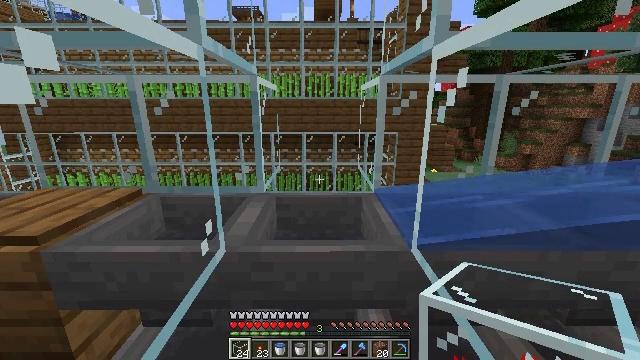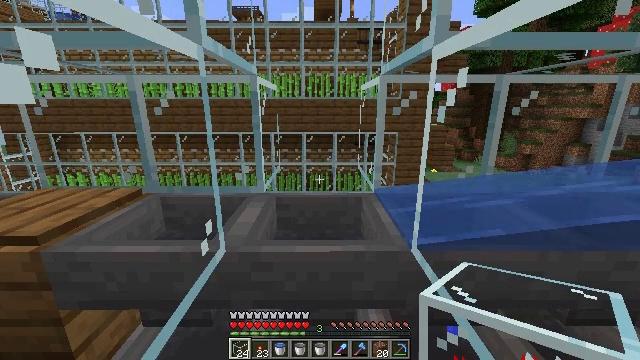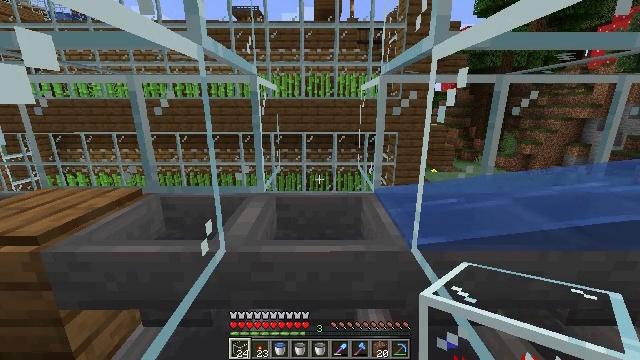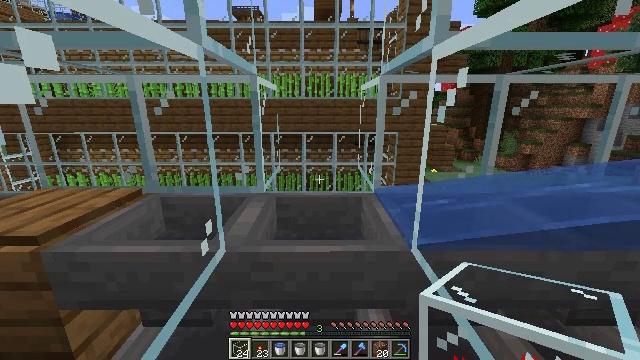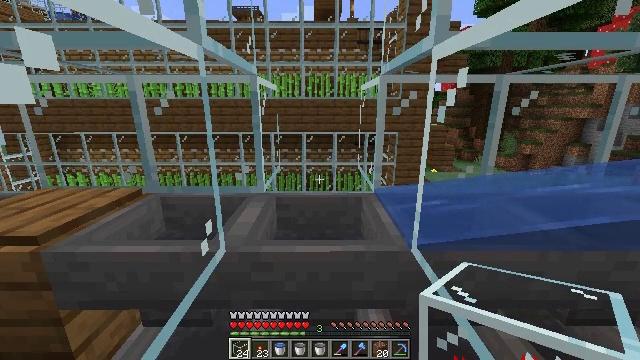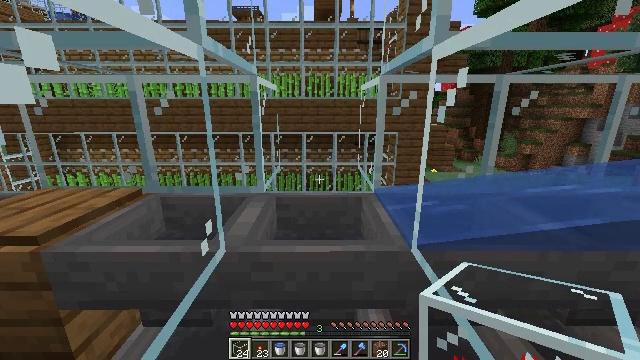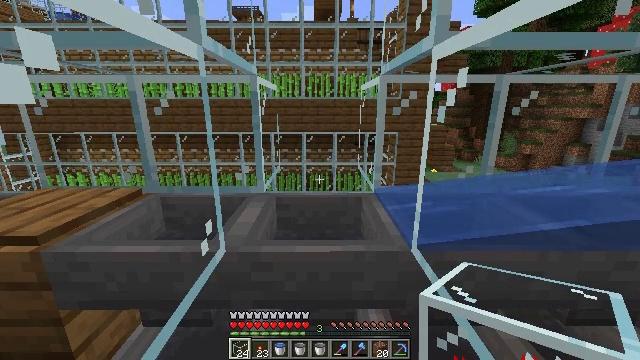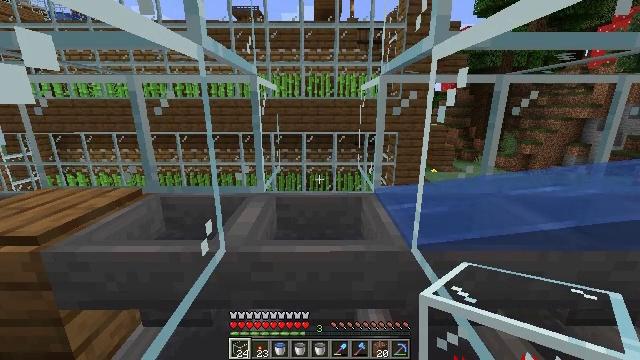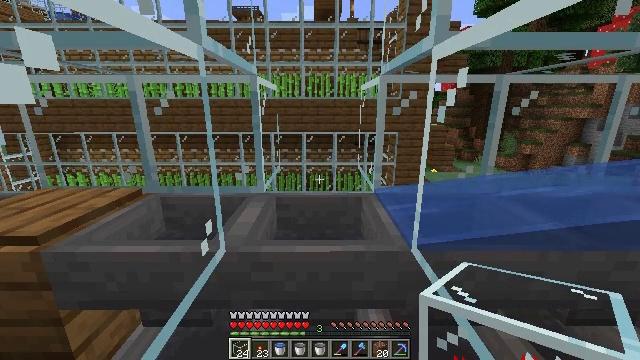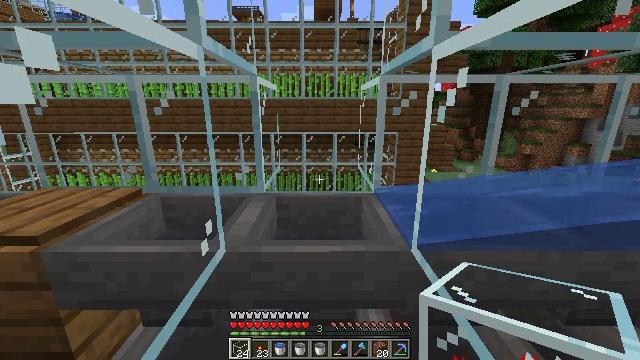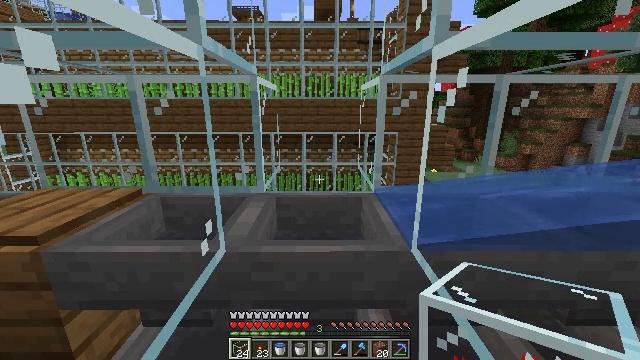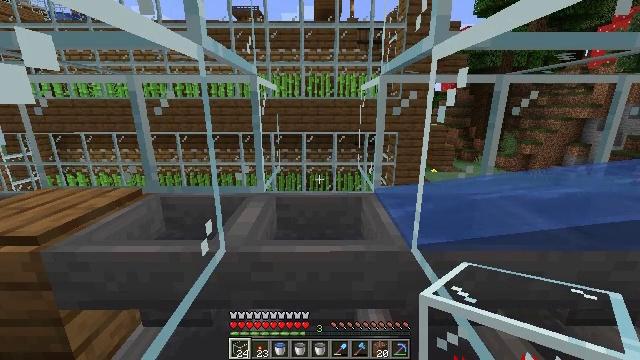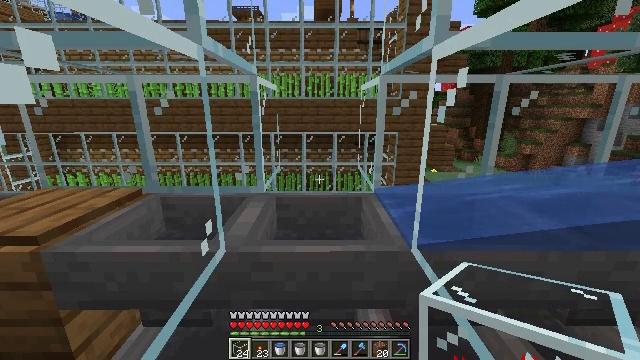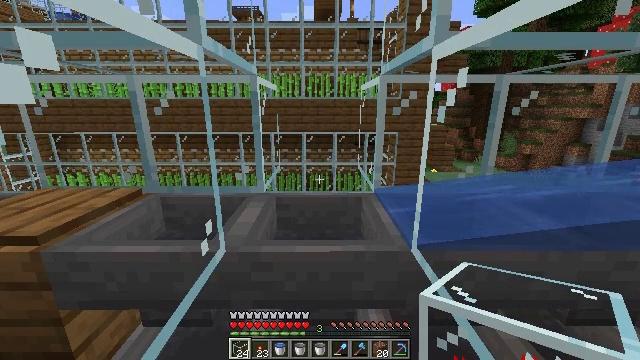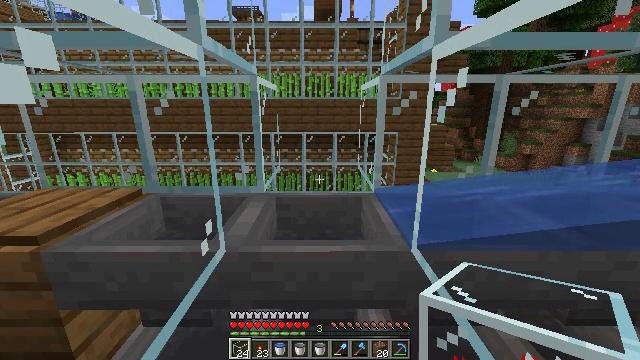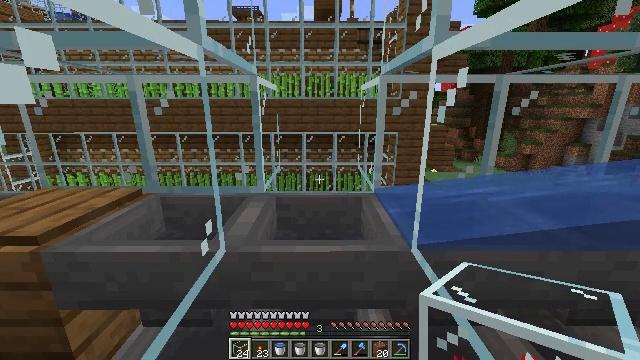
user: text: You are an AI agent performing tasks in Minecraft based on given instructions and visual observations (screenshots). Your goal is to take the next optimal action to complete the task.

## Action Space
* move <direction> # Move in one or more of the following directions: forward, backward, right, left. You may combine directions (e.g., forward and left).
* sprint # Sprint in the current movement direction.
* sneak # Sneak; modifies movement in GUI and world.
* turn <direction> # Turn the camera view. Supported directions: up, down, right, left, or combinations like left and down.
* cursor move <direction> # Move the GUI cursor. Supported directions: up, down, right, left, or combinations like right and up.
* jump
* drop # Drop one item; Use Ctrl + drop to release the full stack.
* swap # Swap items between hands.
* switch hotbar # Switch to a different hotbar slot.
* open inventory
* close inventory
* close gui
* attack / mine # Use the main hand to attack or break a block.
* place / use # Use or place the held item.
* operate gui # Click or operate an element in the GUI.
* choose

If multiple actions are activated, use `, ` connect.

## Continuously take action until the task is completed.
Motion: motion action
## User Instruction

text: Retrieve the comparator by mining it.
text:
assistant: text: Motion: no_op
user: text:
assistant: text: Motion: no_op
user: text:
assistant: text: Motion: no_op
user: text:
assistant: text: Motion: no_op
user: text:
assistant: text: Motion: no_op
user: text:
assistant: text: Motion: no_op
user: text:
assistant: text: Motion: no_op
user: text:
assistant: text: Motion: no_op
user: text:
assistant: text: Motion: no_op
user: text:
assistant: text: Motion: no_op
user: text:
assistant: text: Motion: no_op
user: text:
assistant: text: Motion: no_op
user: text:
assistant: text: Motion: no_op
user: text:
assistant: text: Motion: no_op
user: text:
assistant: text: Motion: no_op
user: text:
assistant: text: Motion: no_op
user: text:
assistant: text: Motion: no_op
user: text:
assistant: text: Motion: no_op
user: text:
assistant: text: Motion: no_op
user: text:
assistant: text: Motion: no_op
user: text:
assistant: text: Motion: no_op
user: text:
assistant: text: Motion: no_op
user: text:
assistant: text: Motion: no_op
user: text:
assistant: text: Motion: no_op
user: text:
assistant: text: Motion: no_op
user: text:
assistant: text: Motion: no_op
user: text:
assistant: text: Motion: no_op
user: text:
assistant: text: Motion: no_op
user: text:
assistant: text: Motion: no_op
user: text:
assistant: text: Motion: no_op